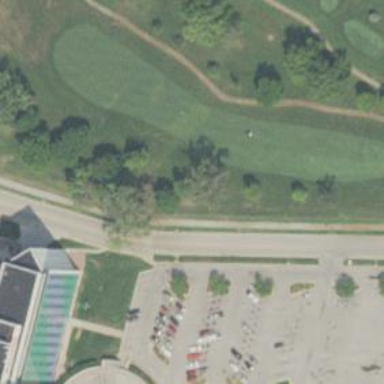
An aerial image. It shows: Golf hole.